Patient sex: M
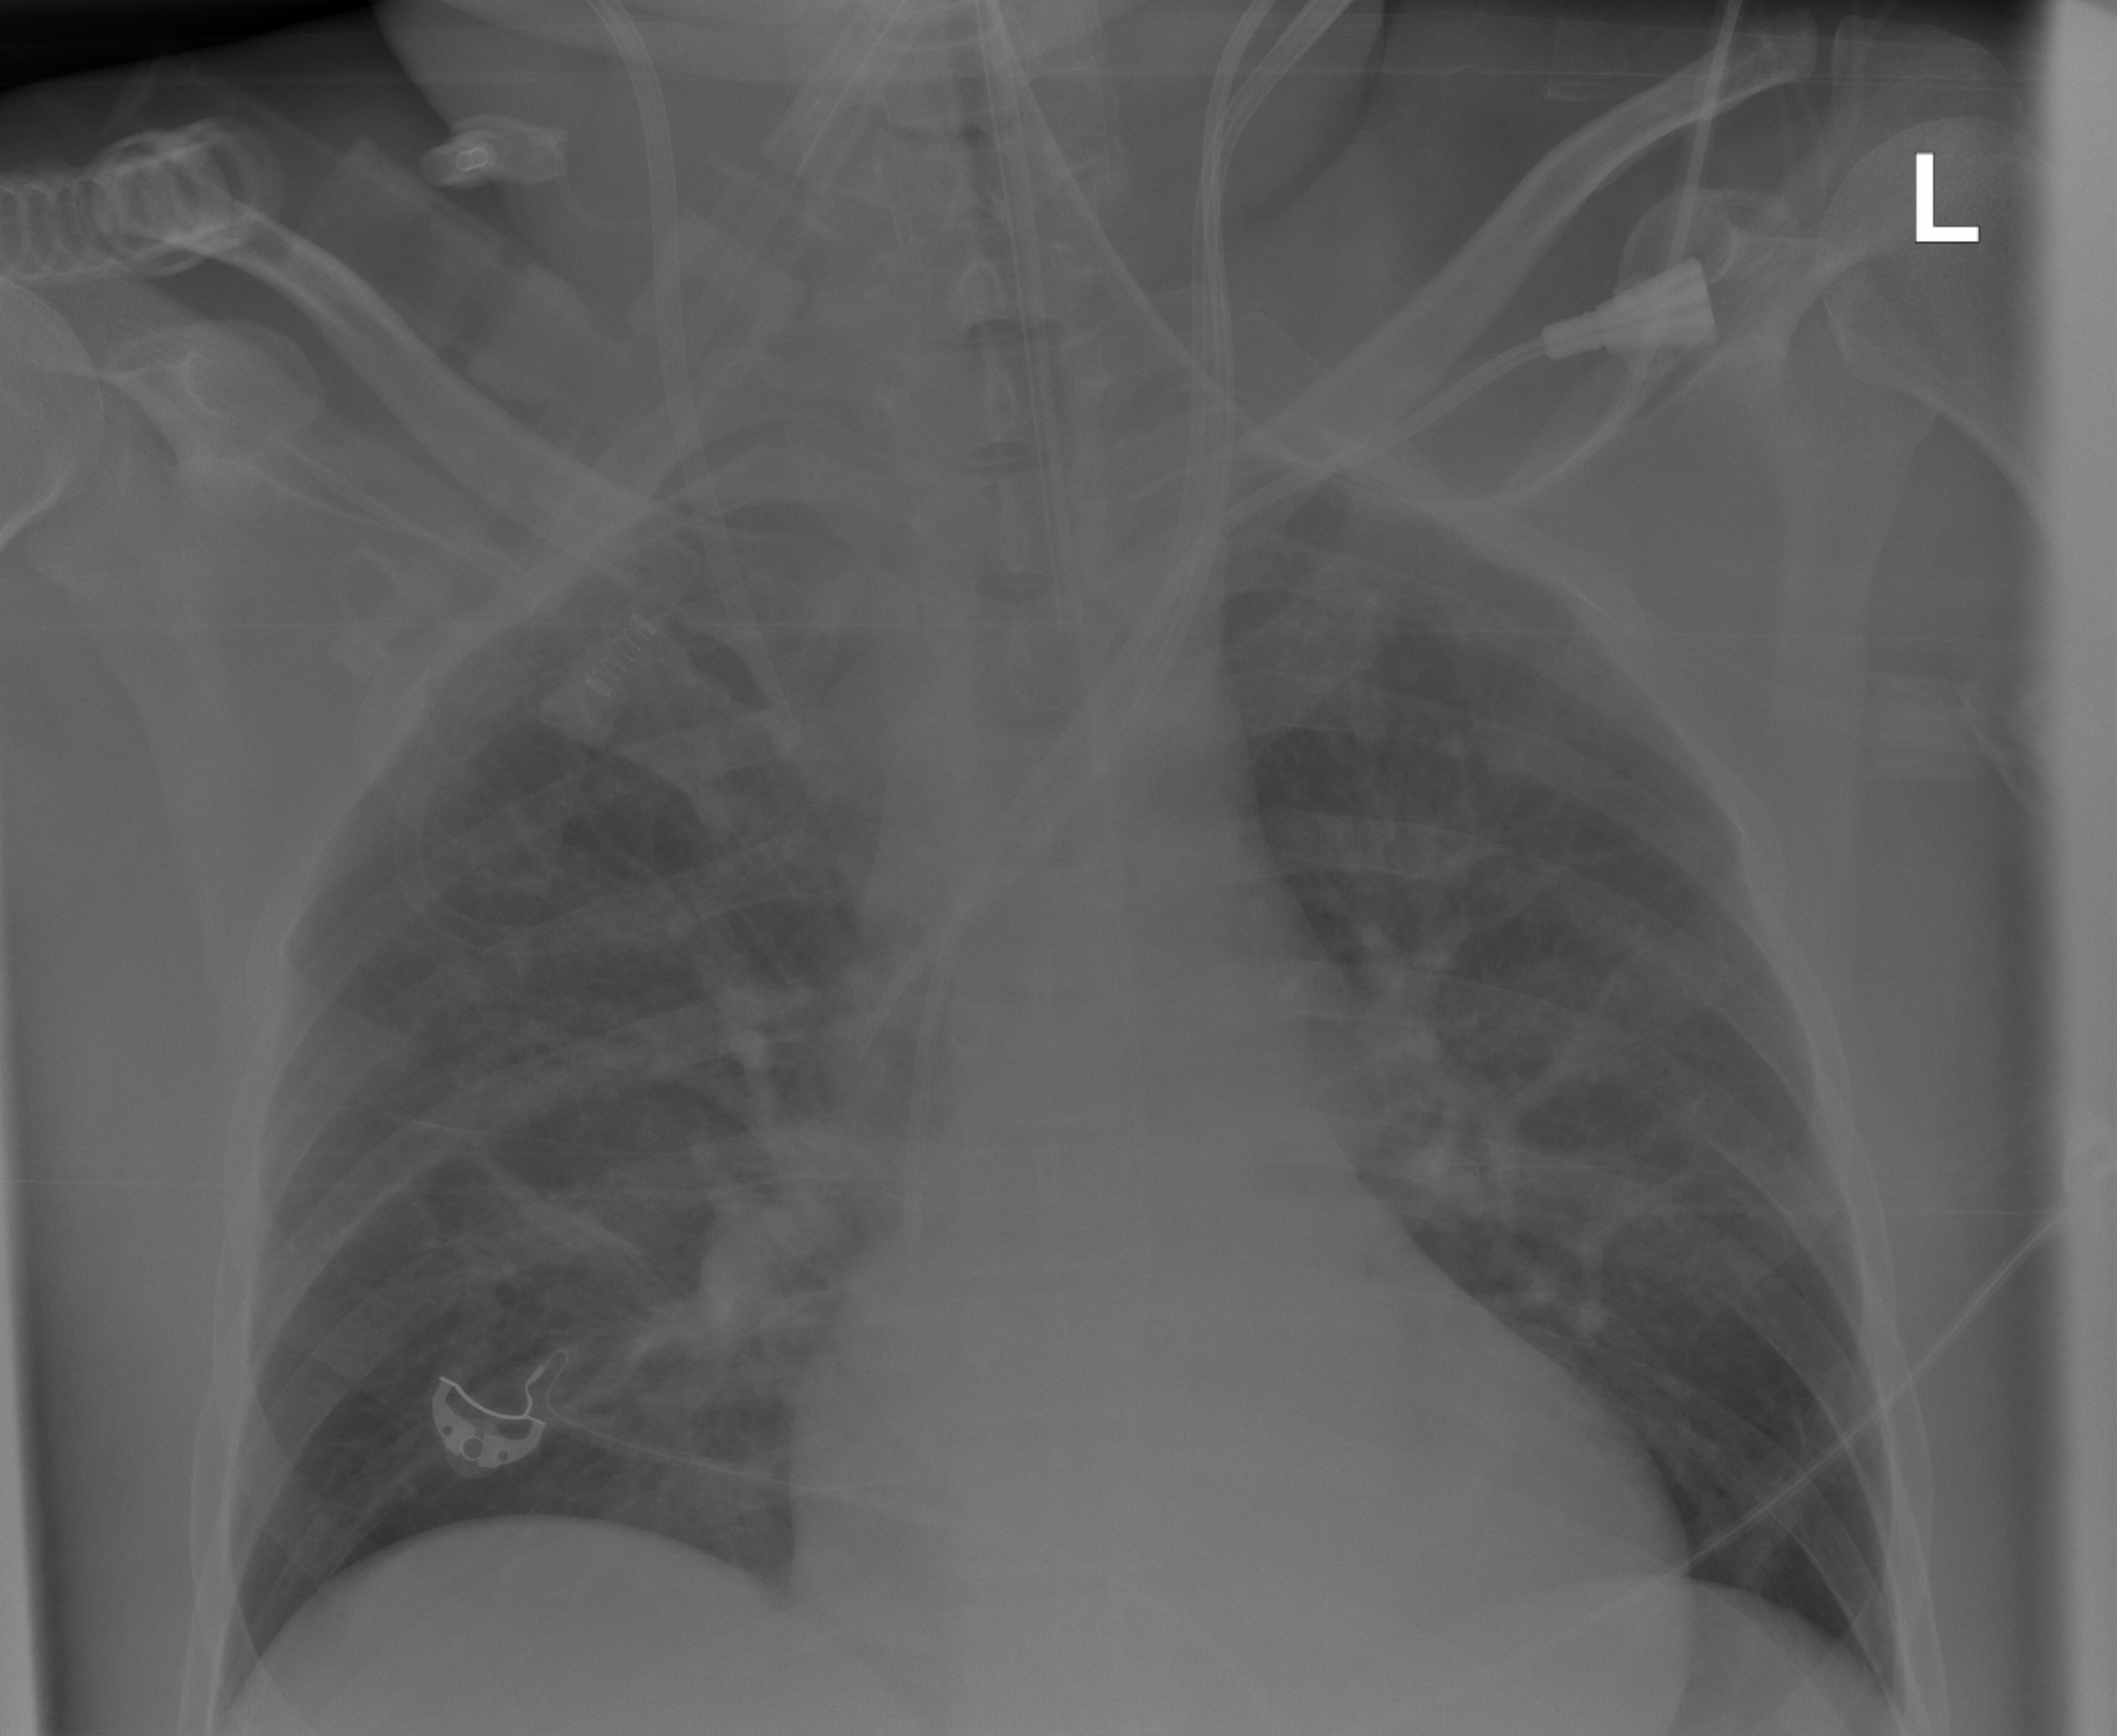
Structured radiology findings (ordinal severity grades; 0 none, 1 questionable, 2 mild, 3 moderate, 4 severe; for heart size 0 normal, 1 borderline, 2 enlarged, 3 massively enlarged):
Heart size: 0
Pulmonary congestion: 2
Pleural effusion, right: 0
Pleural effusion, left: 0
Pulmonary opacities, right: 0
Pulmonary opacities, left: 0
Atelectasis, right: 0
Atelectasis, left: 0